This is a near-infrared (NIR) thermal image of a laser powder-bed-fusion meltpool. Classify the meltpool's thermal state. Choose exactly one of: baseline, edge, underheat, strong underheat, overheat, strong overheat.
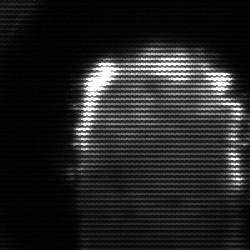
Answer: baseline